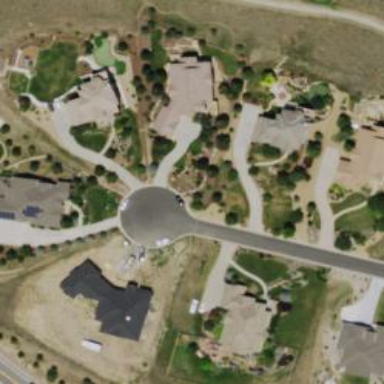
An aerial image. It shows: Driveway.